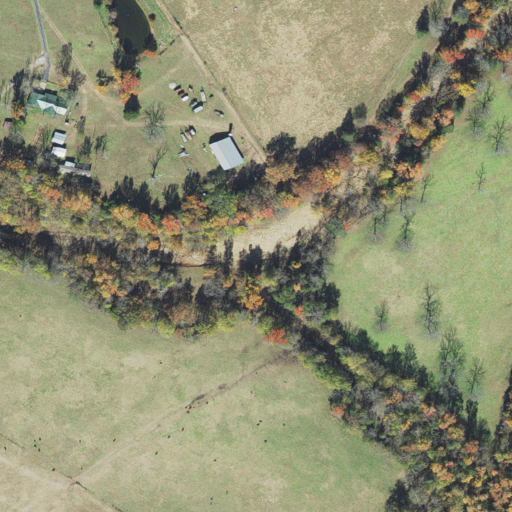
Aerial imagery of valley in Arkansas named Ike Brown Hollow containing pasture, deciduous forest, open development, and low intensity development